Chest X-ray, AP view. Patient: 45 years old, sex M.
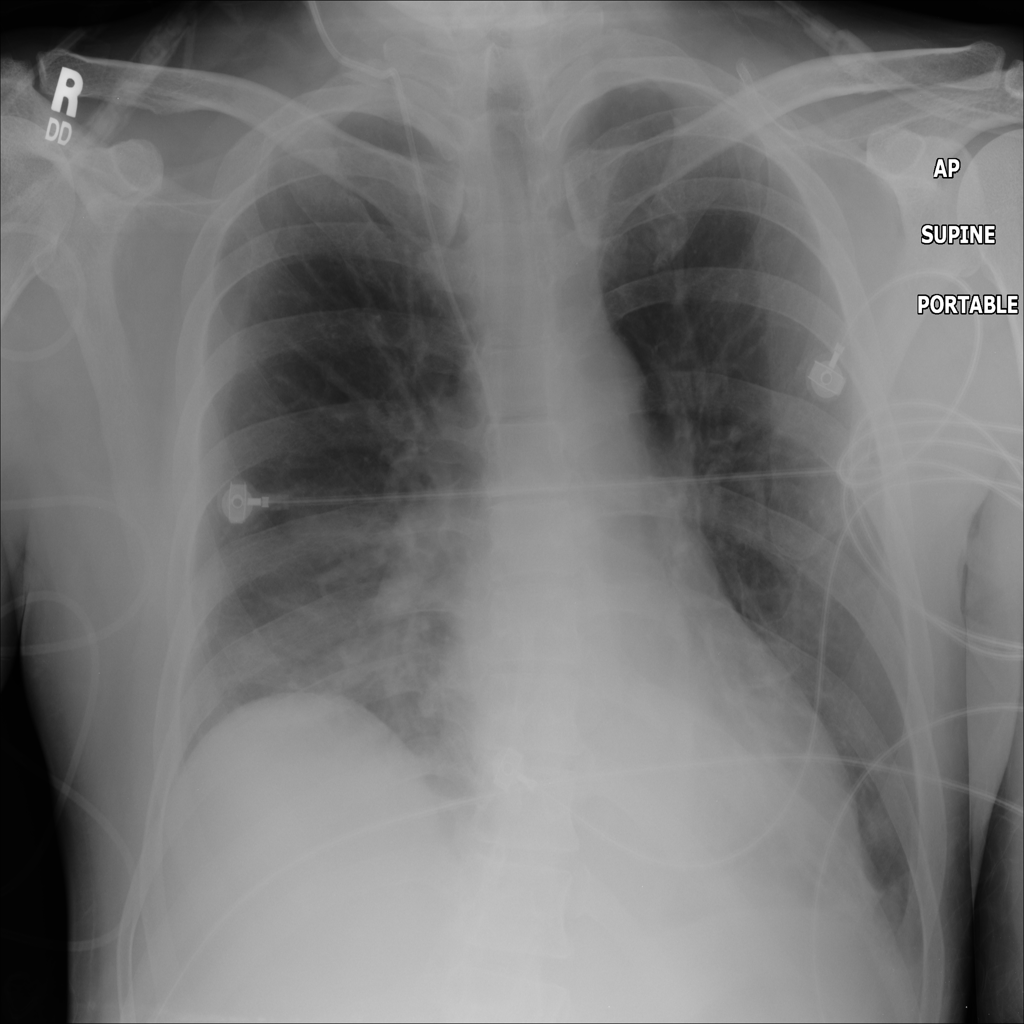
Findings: No Finding